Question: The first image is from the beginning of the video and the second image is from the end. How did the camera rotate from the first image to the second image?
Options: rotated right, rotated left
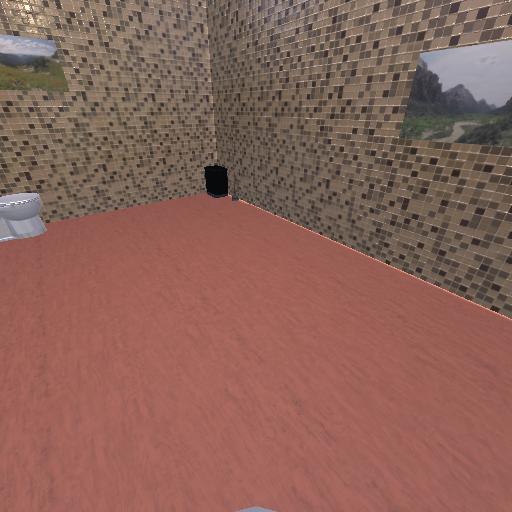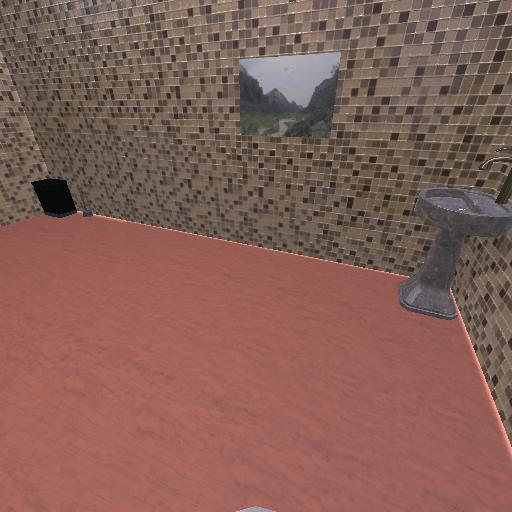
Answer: rotated right